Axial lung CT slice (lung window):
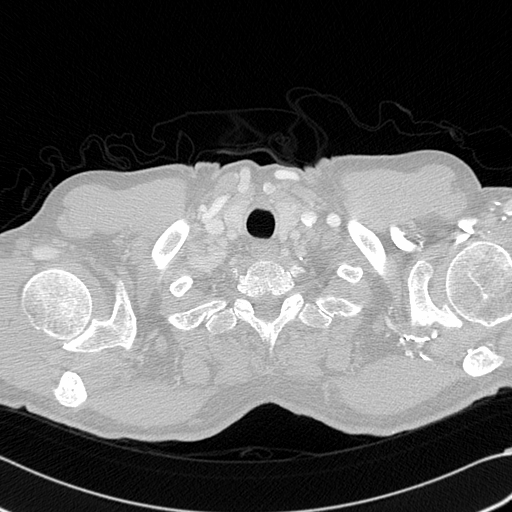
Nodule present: no